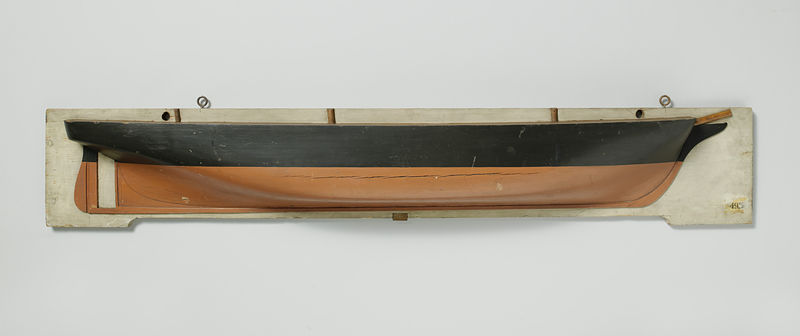
Titel: Halfmodel van een schroefstoomschip
Künstler: Rijkswerf Amsterdam
Standort: Amsterdam
Institution: Rijksmuseum
Schlagwörter: red, white, black, modern, decorative, brown, wooden, wood, boat, orange, ship, metal, shadow, model, photo, sculpture, boats, schwarz, rectangle, art, detail, boot, canoe, long, part, ships, paint, holz, carving, beuys, hanger, hanging, cut, bow, photograph, painted, beams, shape, nail, keyhole, zeitgenössisch, saw, figur, metall, helm, stern, curve, plaque, object, rudder, hull, hook, carve, prow, 4, crack, 3d, beam, decor, display, 45, hooks, keel, boat wood wall, hulls, level, baat, 495, rutter